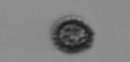
Label: Pseudochattonella_farcimen